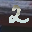
Label: 2